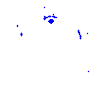
Particle: electron